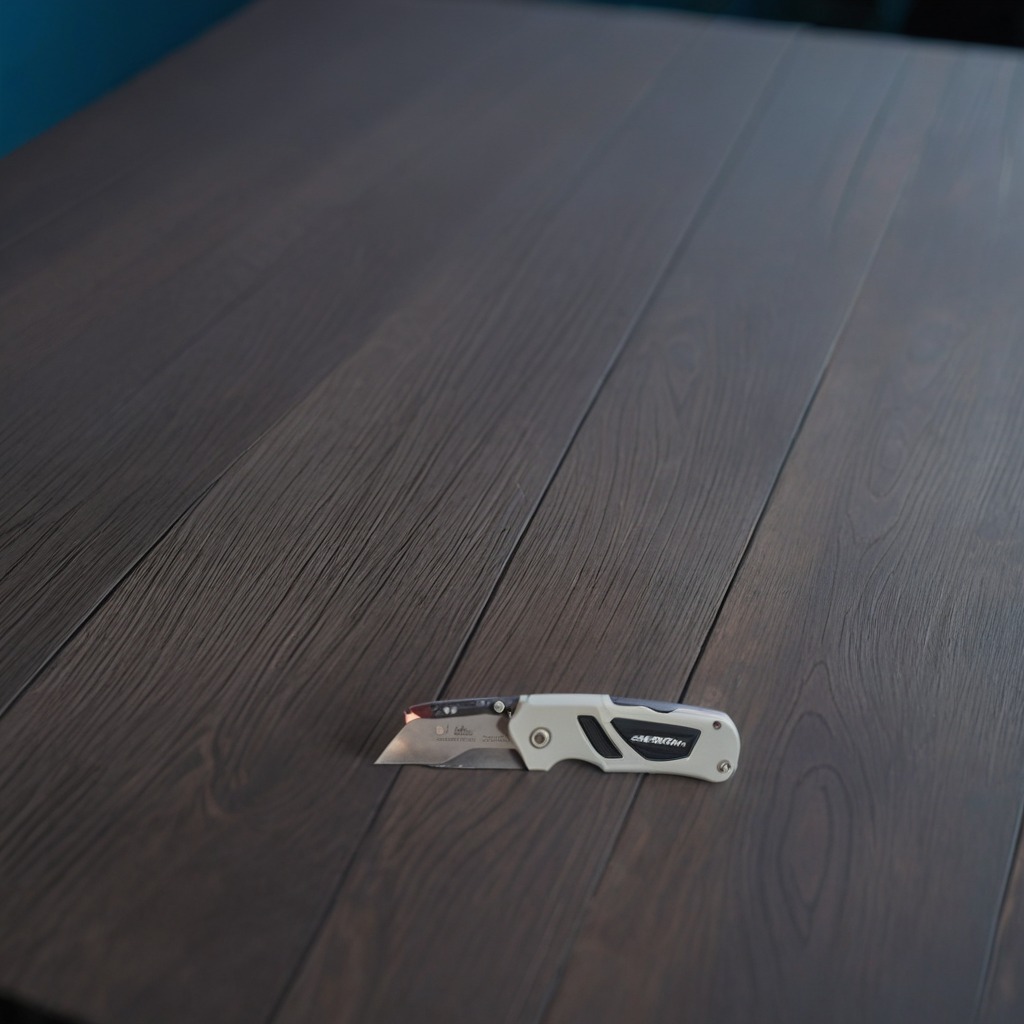
A utility knife is lying on the old table with faint burn marks in a small garage at twilight.